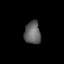
Tissue: lung
Cell type: T cells
Senescence score: 0.2292
Nuclear area (px): 363
Mean DAPI intensity: 98.986